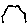
Label: hexagon